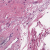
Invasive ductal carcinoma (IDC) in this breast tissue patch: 0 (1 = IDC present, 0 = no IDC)